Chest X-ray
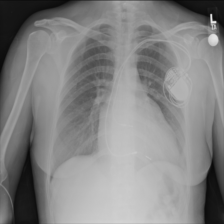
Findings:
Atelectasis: negative
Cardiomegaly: positive
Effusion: negative
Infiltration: negative
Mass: negative
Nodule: negative
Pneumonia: negative
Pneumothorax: negative
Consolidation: negative
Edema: negative
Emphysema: negative
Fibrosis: negative
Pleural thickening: negative
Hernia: negative